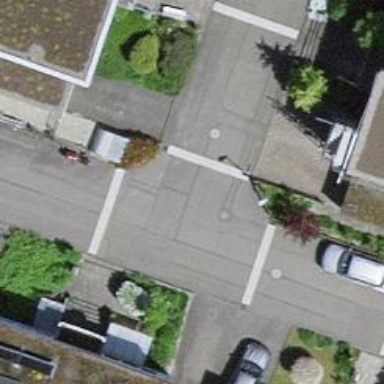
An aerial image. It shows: Asphalt road designated as living street.